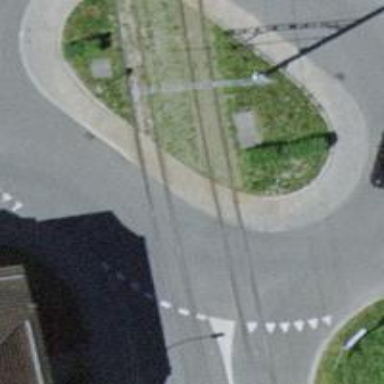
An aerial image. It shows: Tertiary road with asphalt surface leading to roundabout.